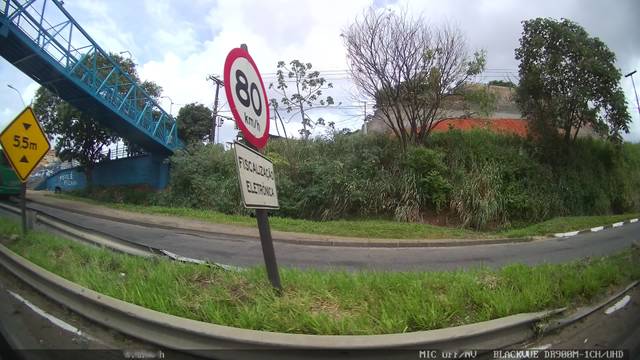
Region: Brazil
Coordinates: -12.929, -38.469